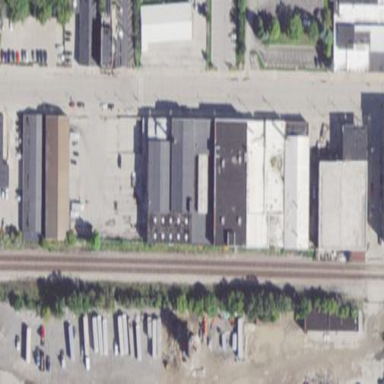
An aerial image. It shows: Historic industrial building with astylistic utilitarian architecture.